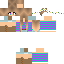
A female human skin with medium skin, wearing brown long hair dressed in a blue tshirt and brown pants, featuring a closed mouth.